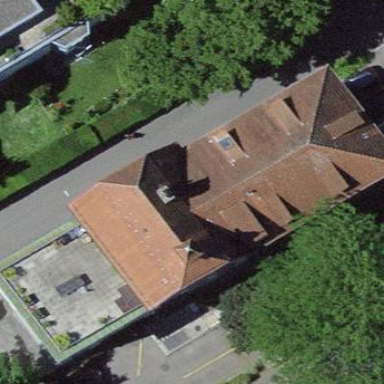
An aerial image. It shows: Office building.